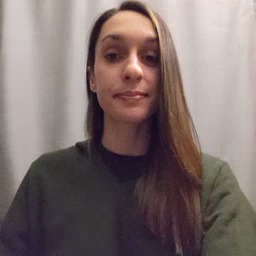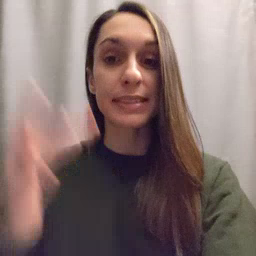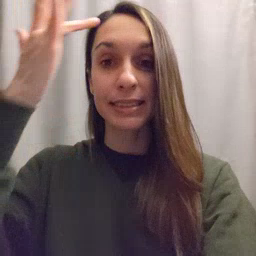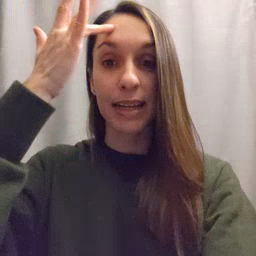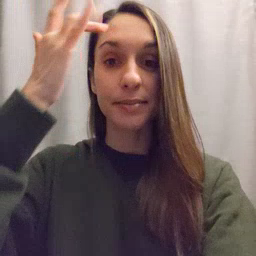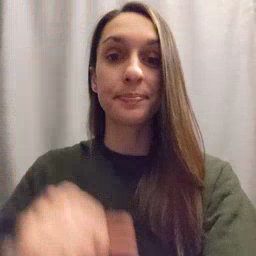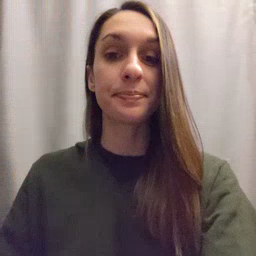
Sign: sick